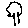
Label: tree